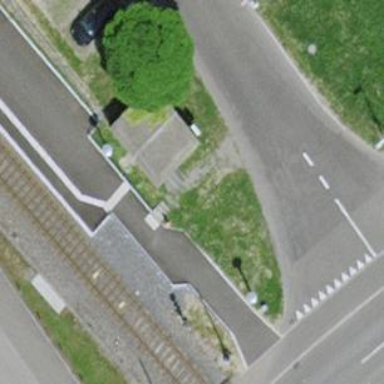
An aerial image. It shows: Set of steps on the road.